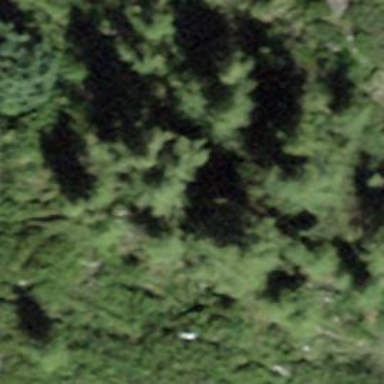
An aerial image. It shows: Forest area.